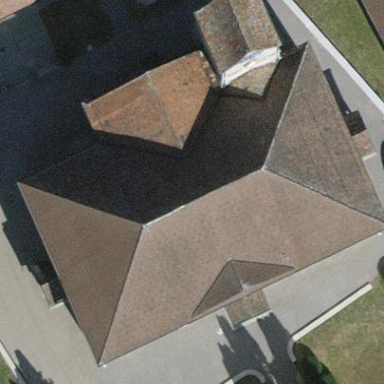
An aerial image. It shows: Beautiful church building.